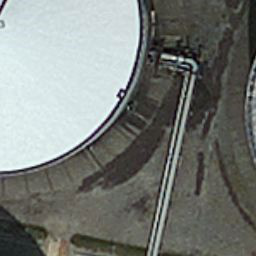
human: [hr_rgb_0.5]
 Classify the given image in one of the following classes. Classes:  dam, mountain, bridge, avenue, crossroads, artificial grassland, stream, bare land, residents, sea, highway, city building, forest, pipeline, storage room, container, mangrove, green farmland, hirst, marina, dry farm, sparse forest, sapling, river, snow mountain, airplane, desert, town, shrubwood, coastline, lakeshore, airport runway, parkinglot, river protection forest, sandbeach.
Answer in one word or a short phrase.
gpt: storage room